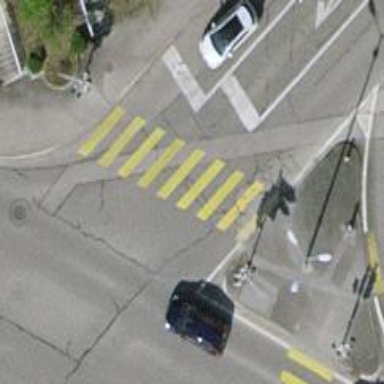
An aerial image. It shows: Crossing with traffic signals.